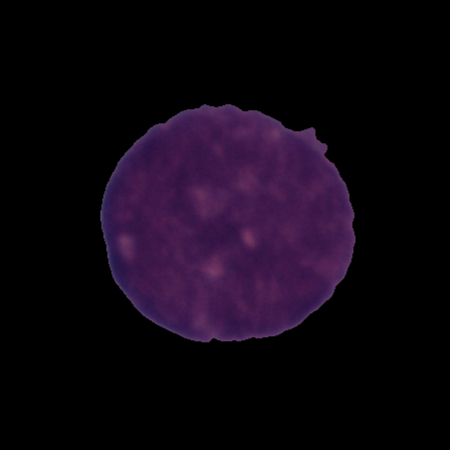
Label: cancer